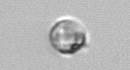
Label: Thalassiosira